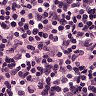
Metastatic tissue present: no